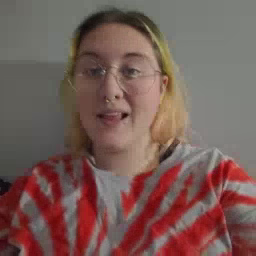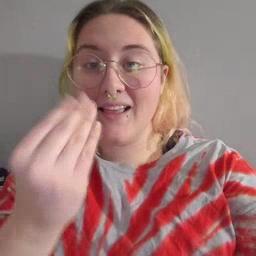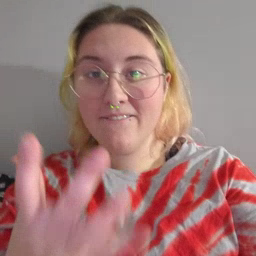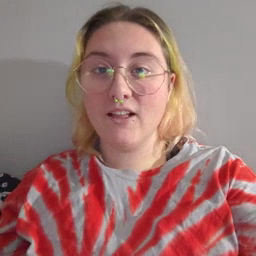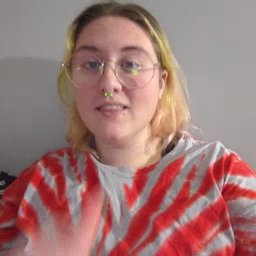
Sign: give